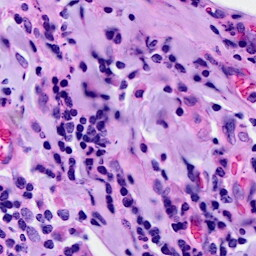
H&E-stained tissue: Breast